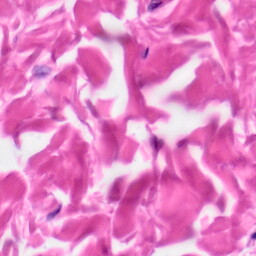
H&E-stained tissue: Skin